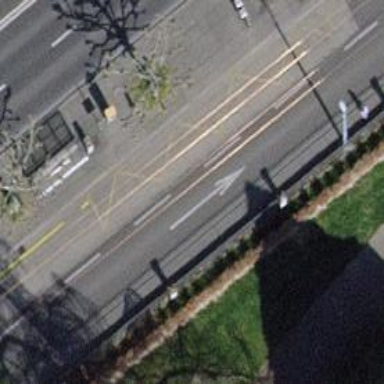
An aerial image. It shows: Bus stop for trolleybuses with designated stop position for public transport.